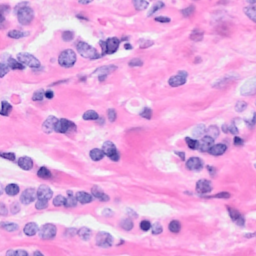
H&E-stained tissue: Breast